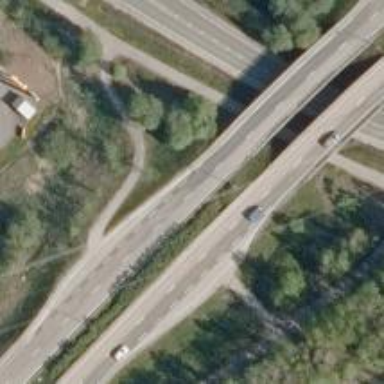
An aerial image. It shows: Trunk highway bridge with asphalt surface.